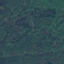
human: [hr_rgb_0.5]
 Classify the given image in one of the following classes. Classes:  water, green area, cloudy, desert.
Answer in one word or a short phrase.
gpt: green area